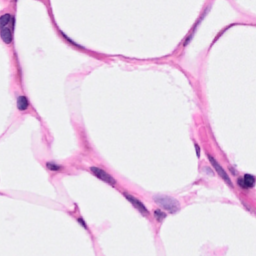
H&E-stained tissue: Breast